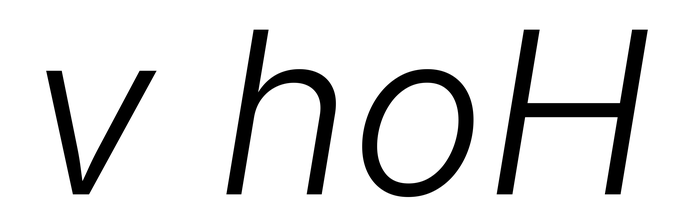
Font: Inter-Italic_Light_Italic